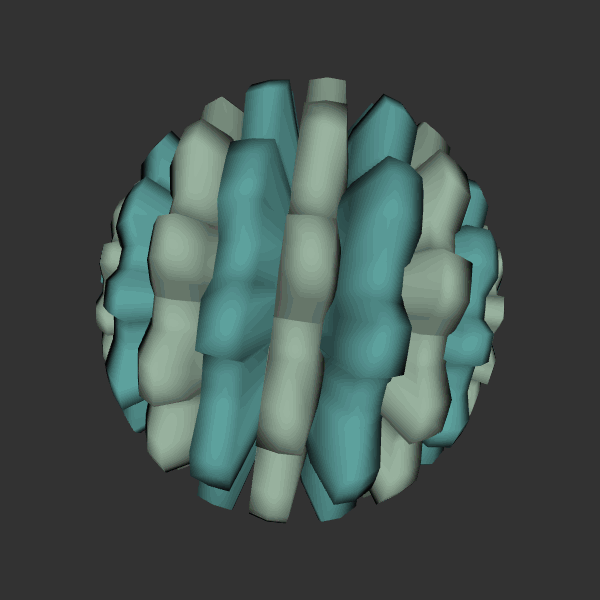
Background: dark